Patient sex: M
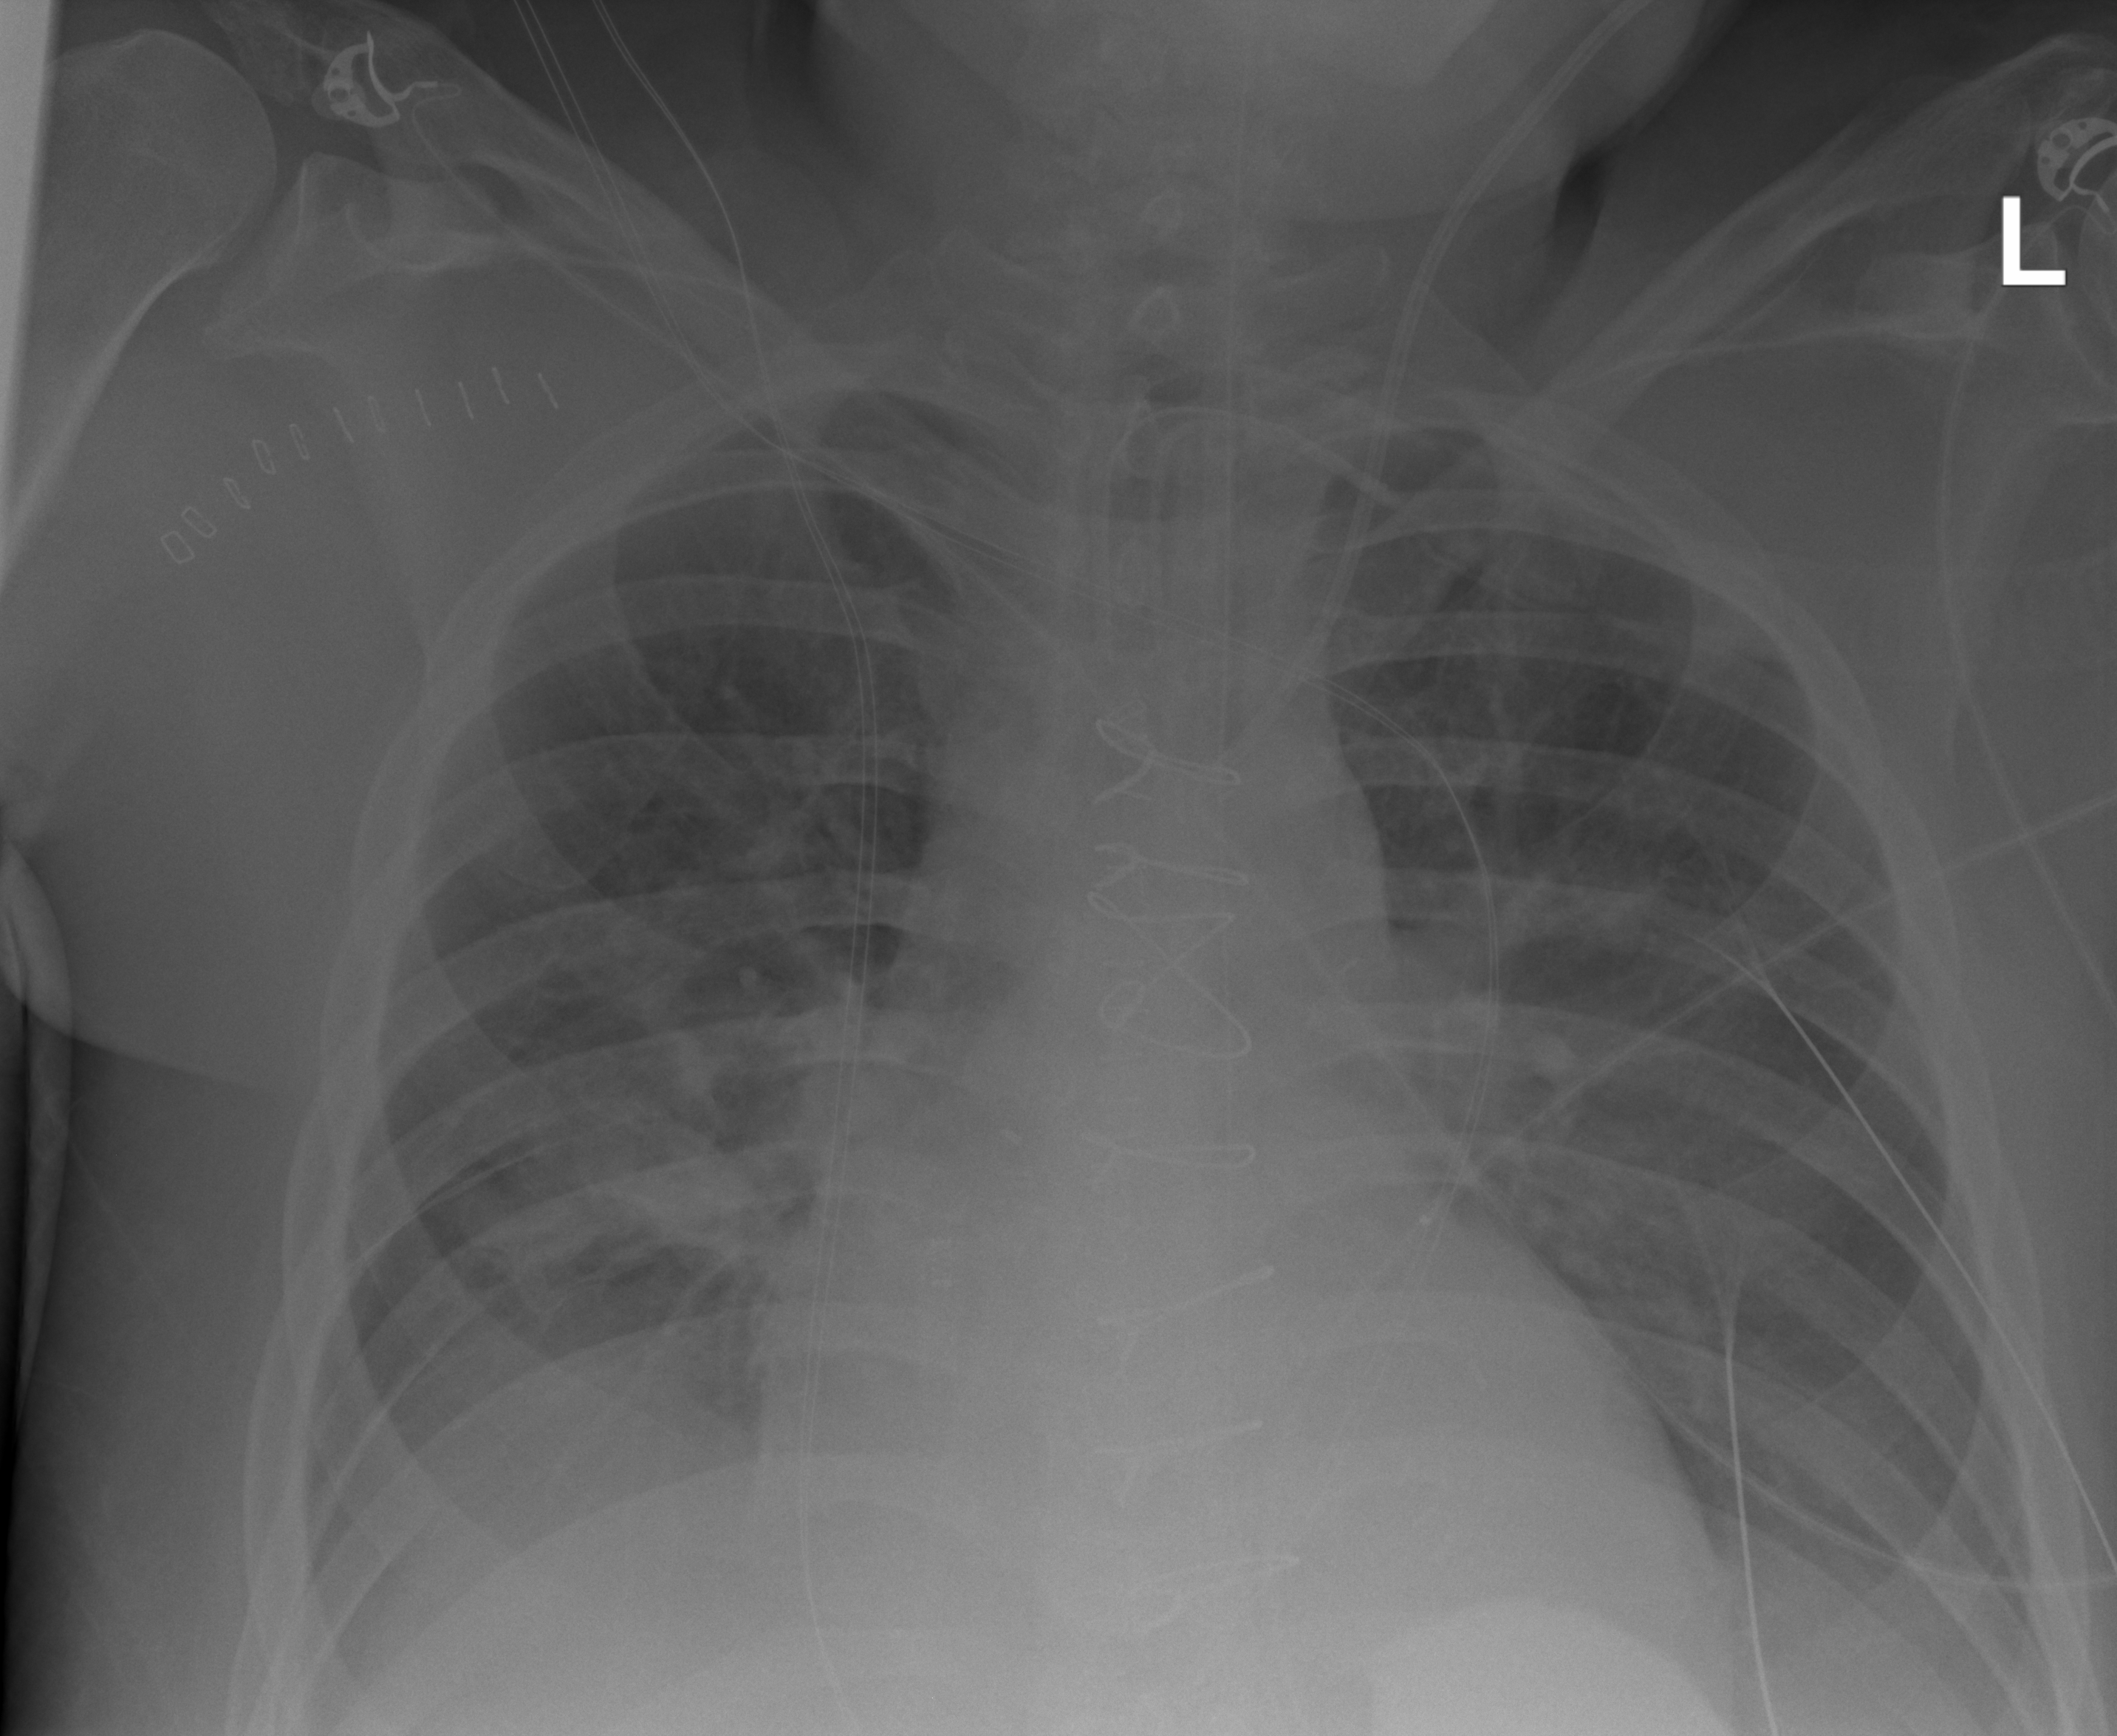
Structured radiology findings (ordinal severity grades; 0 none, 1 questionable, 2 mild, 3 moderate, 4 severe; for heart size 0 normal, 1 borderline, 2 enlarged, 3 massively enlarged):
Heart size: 1
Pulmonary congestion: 0
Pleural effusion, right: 2
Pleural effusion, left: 2
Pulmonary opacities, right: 0
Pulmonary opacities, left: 0
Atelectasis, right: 2
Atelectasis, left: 1